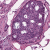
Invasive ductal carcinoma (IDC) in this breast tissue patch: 1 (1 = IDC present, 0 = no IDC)